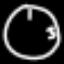
Label: clock